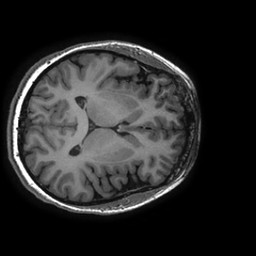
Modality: T1w
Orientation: axial
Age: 27
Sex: female
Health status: healthy
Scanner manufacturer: ge
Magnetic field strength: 3 T
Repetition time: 0.00818 s
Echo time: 0.003108 s